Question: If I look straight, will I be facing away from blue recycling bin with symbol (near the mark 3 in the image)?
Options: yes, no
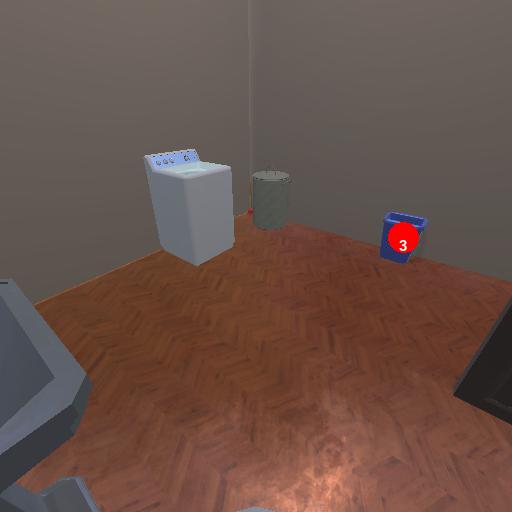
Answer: yes